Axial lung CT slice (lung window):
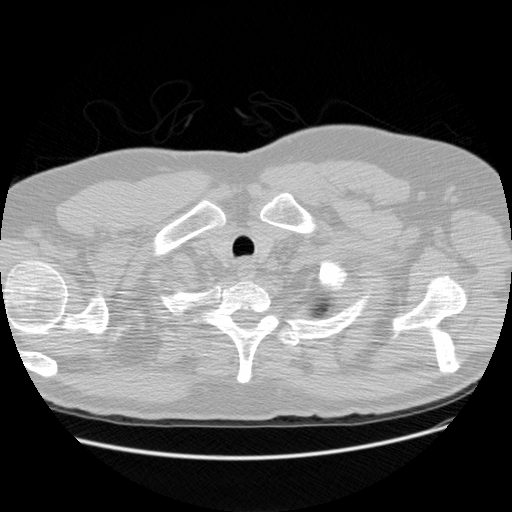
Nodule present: no